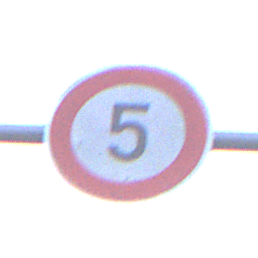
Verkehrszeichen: Geschwindigkeit5
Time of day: SunriseSunset
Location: Outdoor (Urban)
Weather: Clear
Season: NotSpecified
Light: Natural